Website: apple
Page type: address-validator
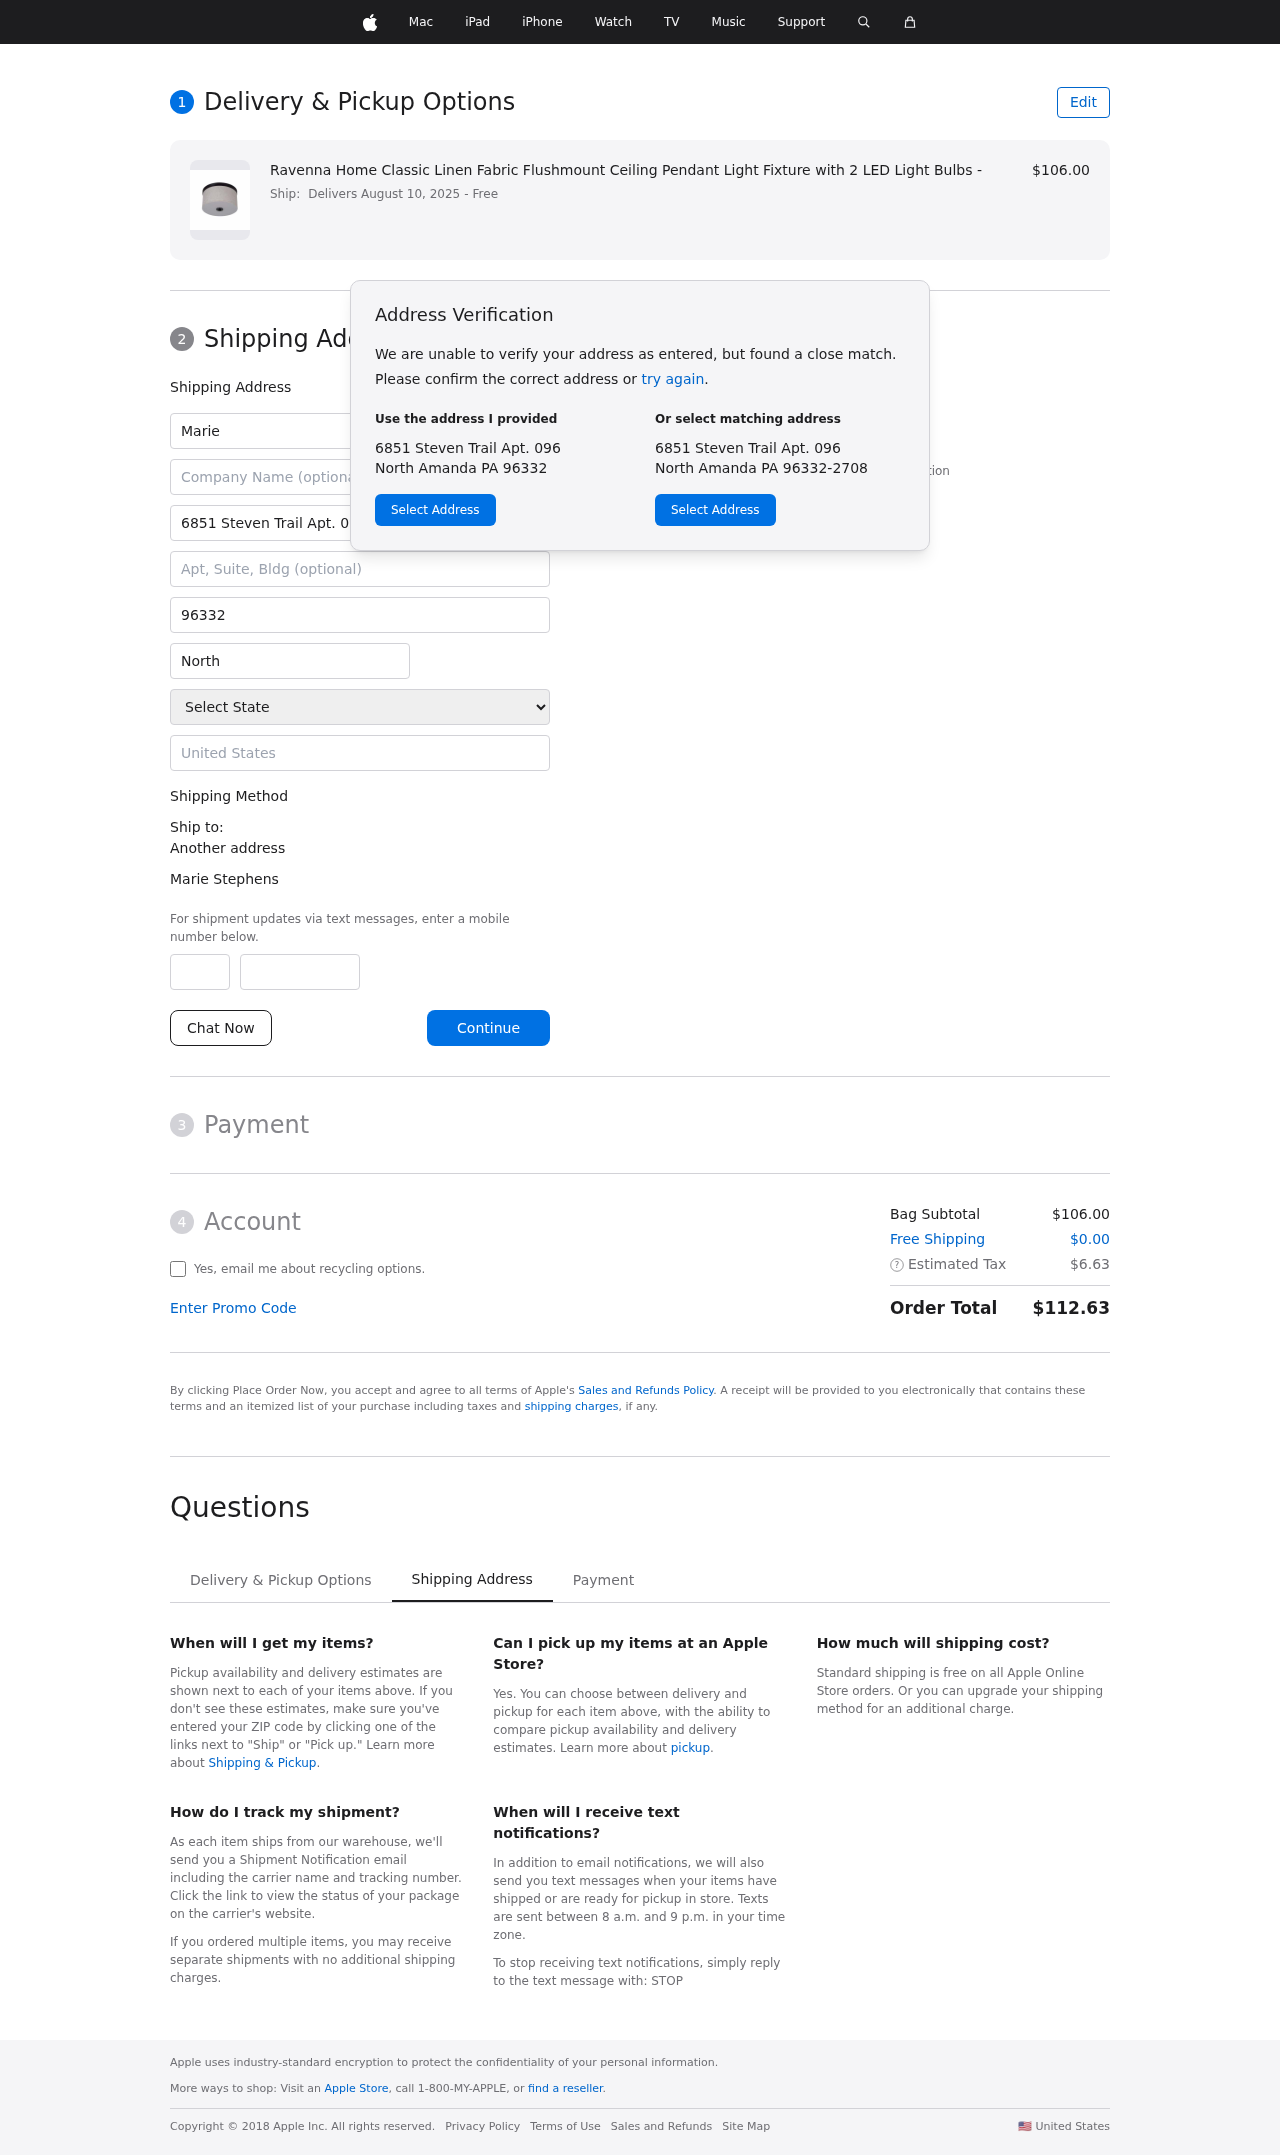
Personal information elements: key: PII_CITY
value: North Amanda
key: PII_COUNTRY
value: United States
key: PII_FIRSTNAME
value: Marie
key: PII_FULLNAME
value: Marie Stephens
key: PII_LASTNAME
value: Stephens
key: PII_PHONE_AREA
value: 885
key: PII_PHONE_SUFFIX
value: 3133
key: PII_POSTCODE
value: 96332
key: PII_STATE
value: Pennsylvania
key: PII_STREET
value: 6851 Steven Trail Apt. 096
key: PII_CITY_STATE_ZIP
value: North Amanda PA 96332
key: PII_STATE_ABBR
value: PA
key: PII_POSTCODE_FULL
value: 96332
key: PII_POSTCODE_NUMERIC
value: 96332
Product elements: key: PRODUCT1_NAME
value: Ravenna Home Classic Linen Fabric Flushmount Ceiling Pendant Light Fixture with 2 LED Light Bulbs -
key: PRODUCT1_PRICE
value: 106
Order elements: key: ORDER_DELIVERY_DATE
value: Delivers August 10, 2025
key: ORDER_SUBTOTAL
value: $106.00
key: ORDER_SHIPPING_COST
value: $0.00
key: ORDER_TAX
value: $6.63
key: ORDER_TOTAL
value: $112.63